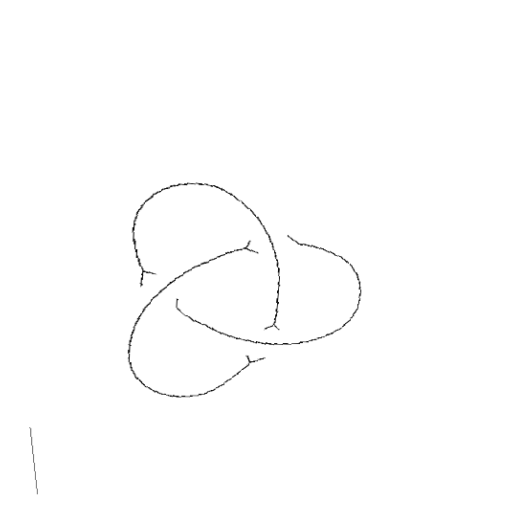
Crossing number: 3